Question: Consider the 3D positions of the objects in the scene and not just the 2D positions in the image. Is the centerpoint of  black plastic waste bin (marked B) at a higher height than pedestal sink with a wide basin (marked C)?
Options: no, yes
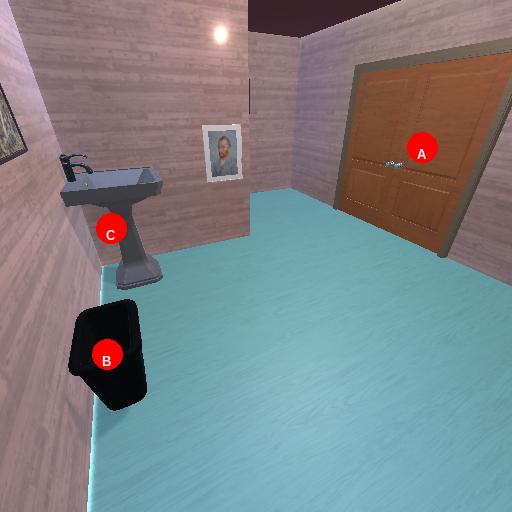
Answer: no